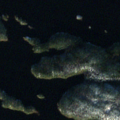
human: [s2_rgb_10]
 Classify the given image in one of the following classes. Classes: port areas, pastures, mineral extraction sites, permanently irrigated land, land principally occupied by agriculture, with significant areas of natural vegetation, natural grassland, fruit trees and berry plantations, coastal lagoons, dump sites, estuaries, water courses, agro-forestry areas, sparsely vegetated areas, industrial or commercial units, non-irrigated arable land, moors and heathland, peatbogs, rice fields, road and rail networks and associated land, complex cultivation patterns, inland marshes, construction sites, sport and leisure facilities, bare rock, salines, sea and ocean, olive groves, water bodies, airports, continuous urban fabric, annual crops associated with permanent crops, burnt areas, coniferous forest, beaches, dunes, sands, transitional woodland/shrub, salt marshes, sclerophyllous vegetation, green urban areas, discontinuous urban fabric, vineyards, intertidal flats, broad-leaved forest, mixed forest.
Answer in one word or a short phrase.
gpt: coniferous forest, mixed forest, water bodies